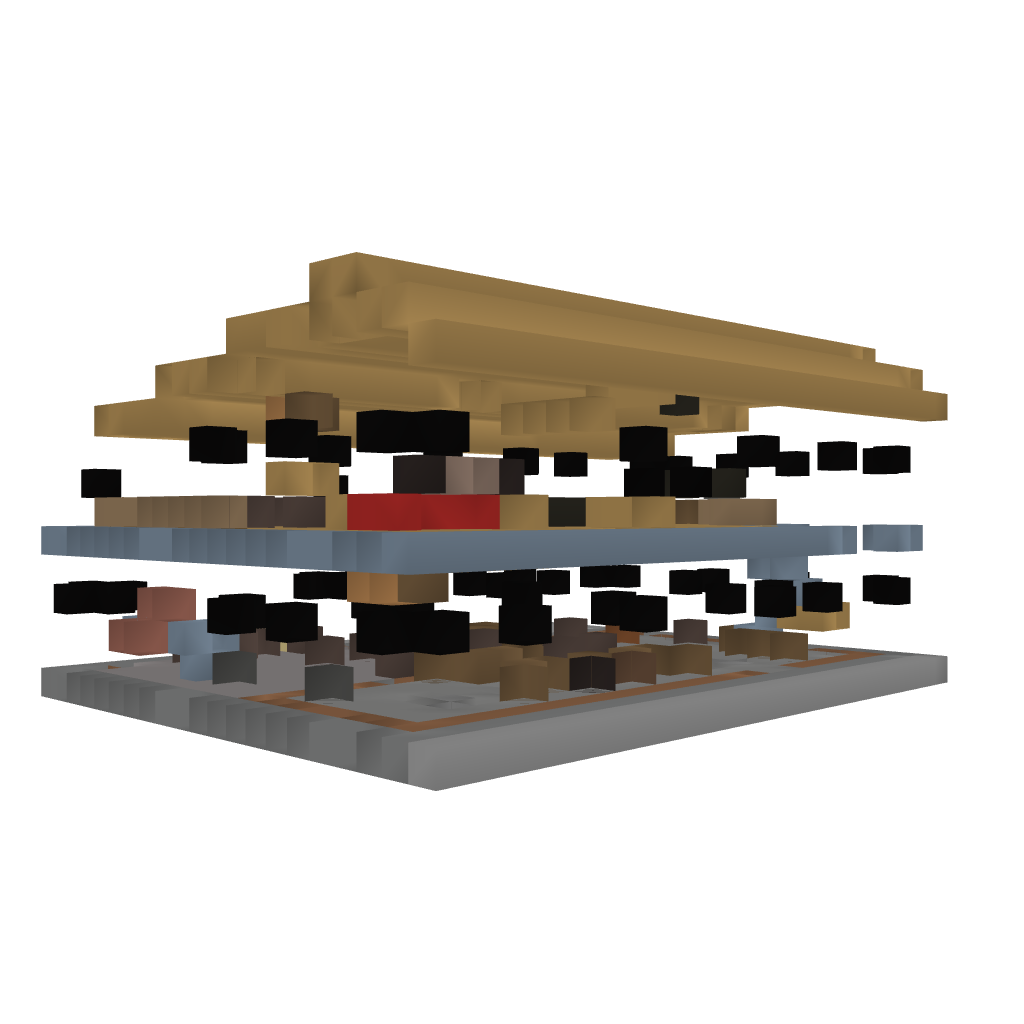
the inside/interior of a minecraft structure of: My house